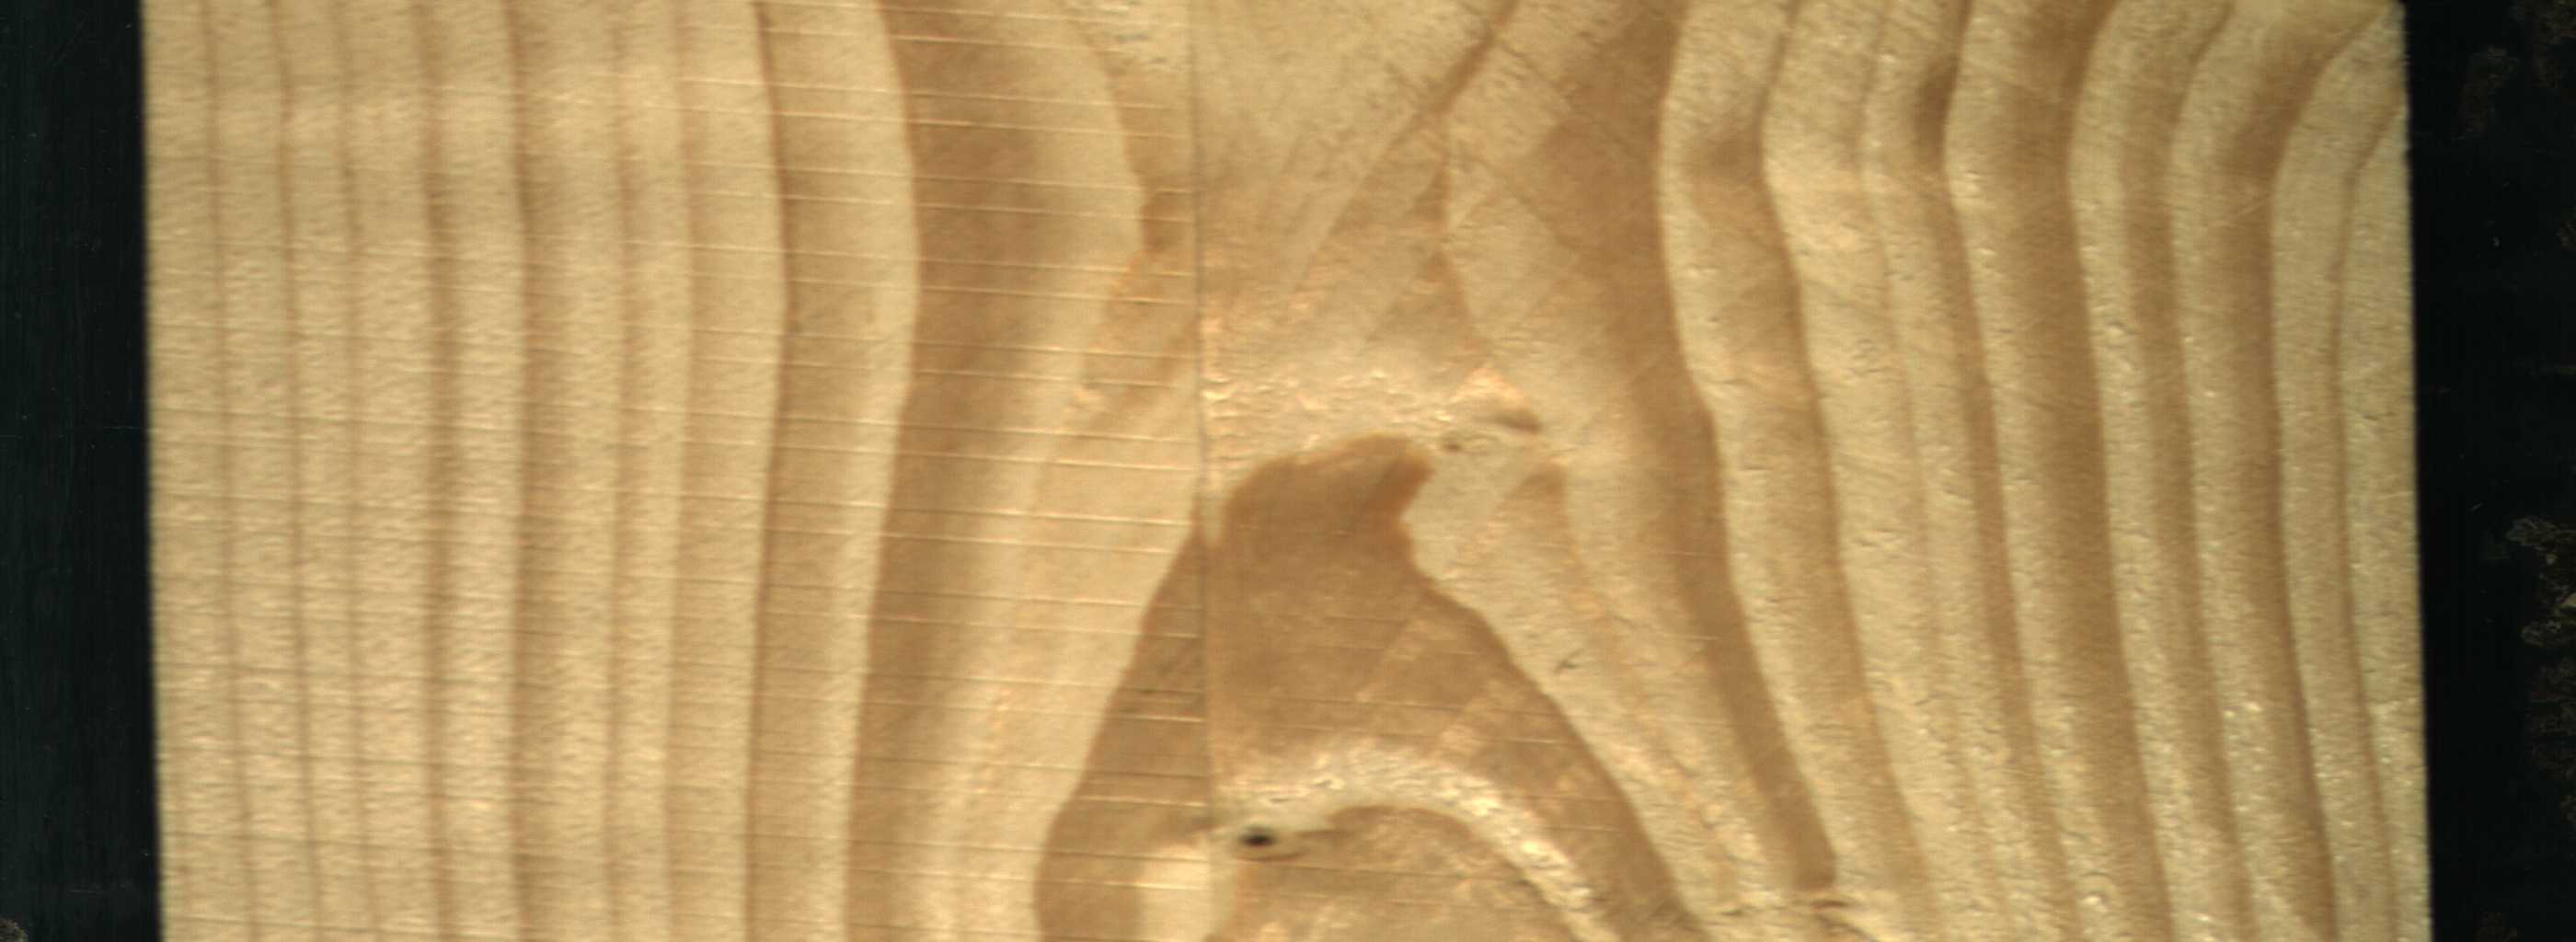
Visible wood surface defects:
Live_Knot